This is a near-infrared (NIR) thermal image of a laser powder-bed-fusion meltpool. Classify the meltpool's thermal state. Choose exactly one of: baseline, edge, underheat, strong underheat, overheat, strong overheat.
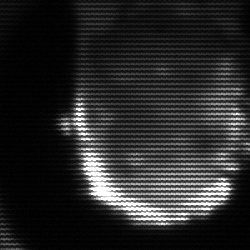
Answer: baseline